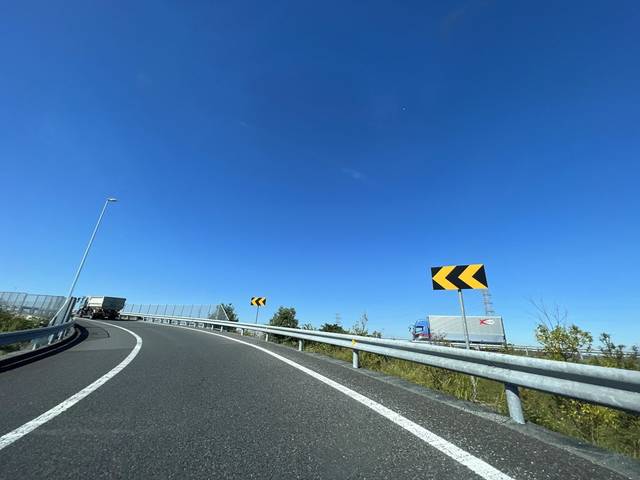
Region: Japan
Coordinates: 36.001, 139.519